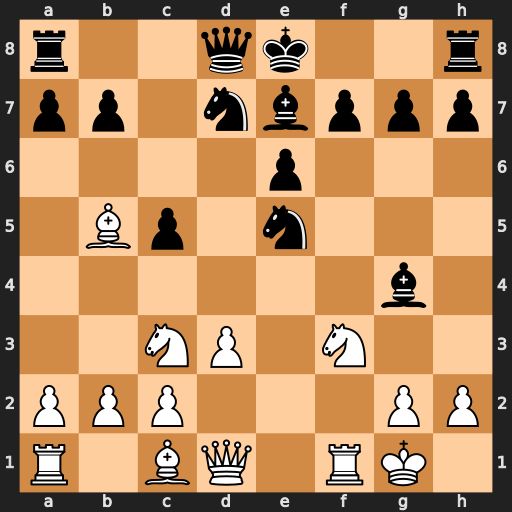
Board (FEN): r2qk2r/pp1nbppp/4p3/1Bp1n3/6b1/2NP1N2/PPP3PP/R1BQ1RK1
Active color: w
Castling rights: kq
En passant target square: -
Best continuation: Nxe5 Bxd1 Bxd7+ Qxd7 Nxd7